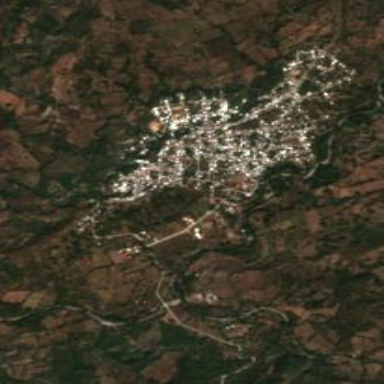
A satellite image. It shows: Town.